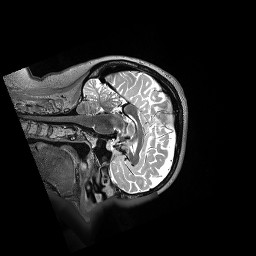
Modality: T2w
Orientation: sagittal
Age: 56
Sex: male